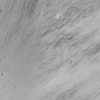
Atmospheric dust classification: not_dusty